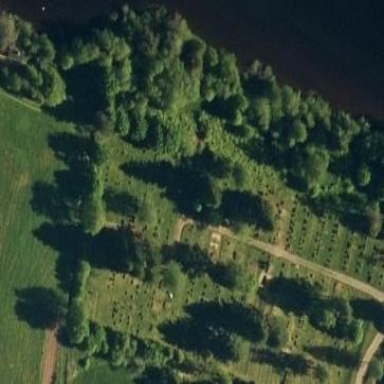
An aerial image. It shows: Cemetery or graveyard.